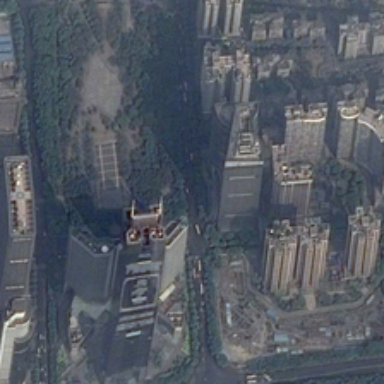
Many tall buildings and some green trees are in a commercial area .